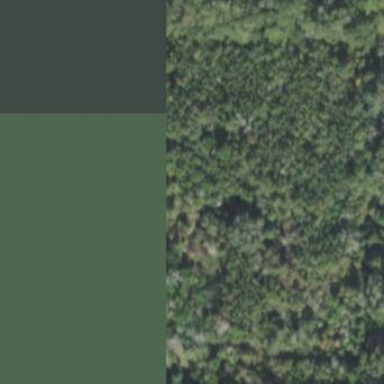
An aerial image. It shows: Mixed leaf woodland.